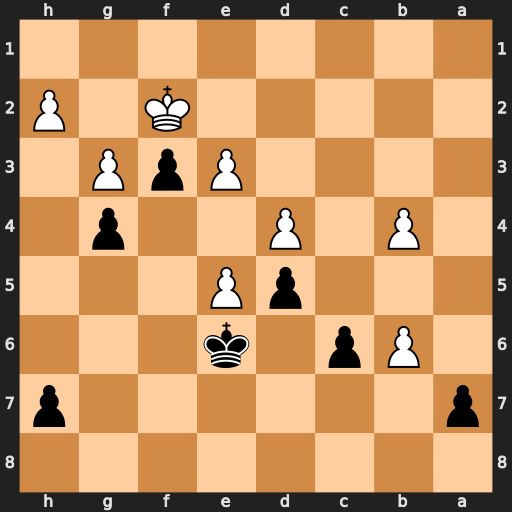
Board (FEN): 8/p6p/1Pp1k3/3pP3/1P1P2p1/4PpP1/5K1P/8
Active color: b
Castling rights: -
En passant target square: -
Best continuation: axb6 h3 h5 e4 dxe4 hxg4 hxg4